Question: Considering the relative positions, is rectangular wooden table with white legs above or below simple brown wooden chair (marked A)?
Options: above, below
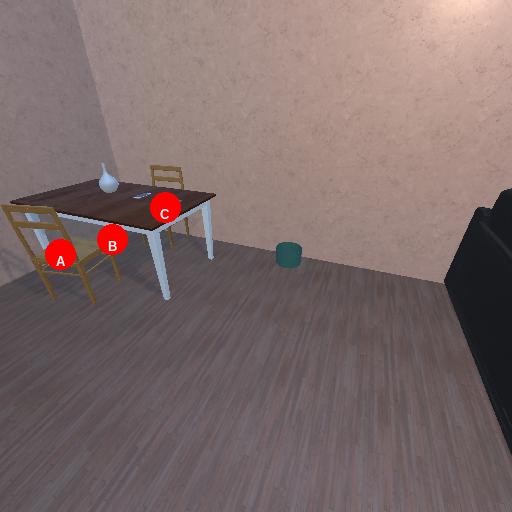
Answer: above